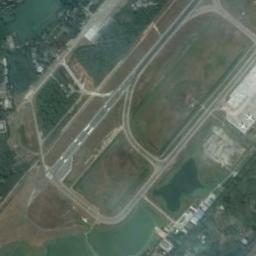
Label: airport